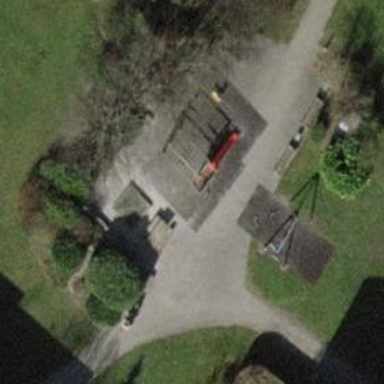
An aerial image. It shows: Playground area for leisure activities on the land.